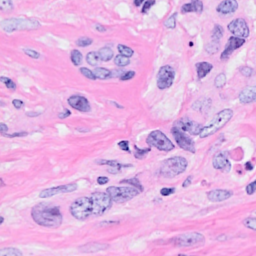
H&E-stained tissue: Breast